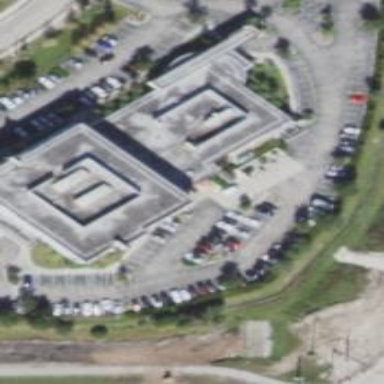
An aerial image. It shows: Building.